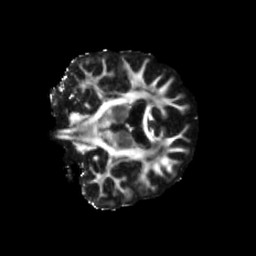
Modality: FA
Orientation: coronal
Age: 72
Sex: male
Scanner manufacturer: siemens
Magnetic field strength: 3 T
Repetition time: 3.23 s
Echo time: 0.0892 s